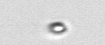
Label: nanoplankton_mix